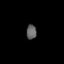
Tissue: lung
Cell type: Epithelial cells
Senescence score: 0.1492
Nuclear area (px): 145
Mean DAPI intensity: 95.441